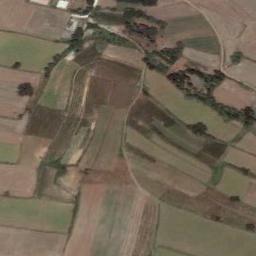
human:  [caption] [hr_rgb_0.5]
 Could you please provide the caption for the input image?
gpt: A large layer of brown and green mixed terraces .

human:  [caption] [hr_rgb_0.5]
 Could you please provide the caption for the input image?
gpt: There is a red house in the open space between the terraces .

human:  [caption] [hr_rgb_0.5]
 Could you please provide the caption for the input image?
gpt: Many green plants are on the terrace .

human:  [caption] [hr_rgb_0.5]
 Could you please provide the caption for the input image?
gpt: The bare and green terrace is next to some trees .

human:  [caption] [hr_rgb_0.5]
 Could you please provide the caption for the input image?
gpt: There are some green terraces and brown ones .